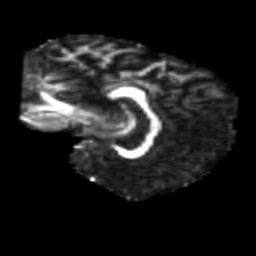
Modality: FA
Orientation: sagittal
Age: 35
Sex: female
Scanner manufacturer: siemens
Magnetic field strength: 3 T
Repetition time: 1.8 s
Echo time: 0.07 s